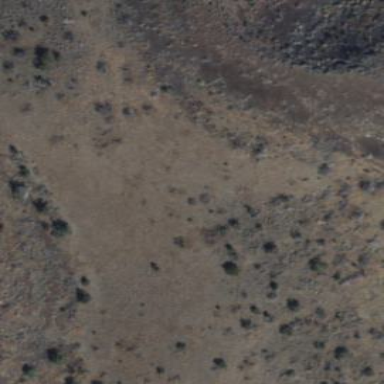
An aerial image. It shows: Patch of scrub vegetation.